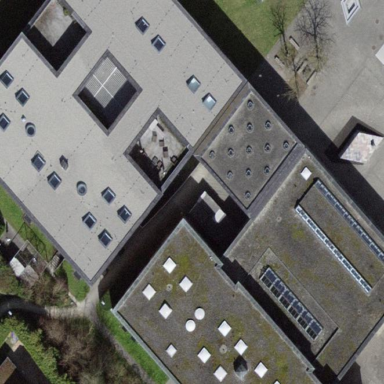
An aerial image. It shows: School building.